Current action and preconditions to check: path_clear

Your task: For each precondition in the list above, predict whether it will hold at this action.

Consider the current scene as observed from the mobile robot's camera, and analyze the predicted future states of all dynamic agents (e.g., people, animals, vehicles, or any moving entities) within the NEXT SECOND.

IMPORTANT: Only answer "very likely" if you are absolutely certain—based on strong, clear evidence—that a dynamic agent will violate the precondition in the predicted future state. Do NOT answer "very likely" for unlikely, ambiguous, or low-probability risks.

Ask yourself for each precondition: Is there a high probability, with clear and convincing evidence, that the predicted future states of any dynamic agent will interfere with the predicted future state of the currently executing action within the NEXT SECOND, causing that precondition to fail?

Assess the risk level based on these predictions. Use "likely" or "very likely" if motions create a clear risk of interference.

Use "neutral" or "improbable" if agents are nearby but their predicted paths are clearly diverging or non-conflicting.

Failure Risk Categories: "very improbable", "improbable", "neutral", "likely", "very likely"

Answer Format: Output ONLY the probability_of_failure value from these categories: "very improbable", "improbable", "neutral", "likely", "very likely"

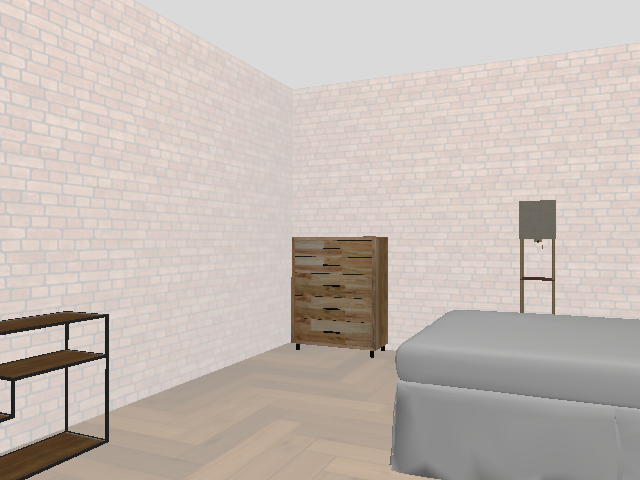

Answer: very improbable